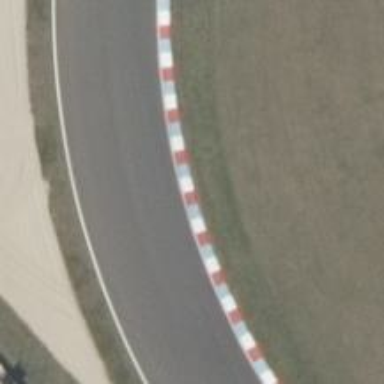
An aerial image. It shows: Raceway with kerb.